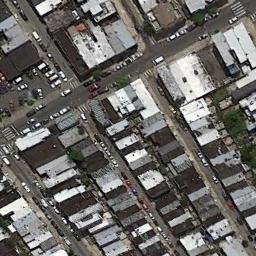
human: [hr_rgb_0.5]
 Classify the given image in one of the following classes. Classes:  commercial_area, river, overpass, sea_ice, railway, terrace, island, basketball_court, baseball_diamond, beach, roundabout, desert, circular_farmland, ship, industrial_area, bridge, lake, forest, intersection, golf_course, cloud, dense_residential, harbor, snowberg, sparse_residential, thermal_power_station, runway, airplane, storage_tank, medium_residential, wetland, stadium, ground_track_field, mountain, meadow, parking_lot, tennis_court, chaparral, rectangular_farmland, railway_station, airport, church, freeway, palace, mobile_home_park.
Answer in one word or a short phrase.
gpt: dense_residential